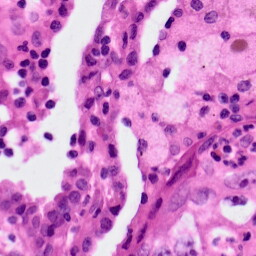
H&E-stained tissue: Lung